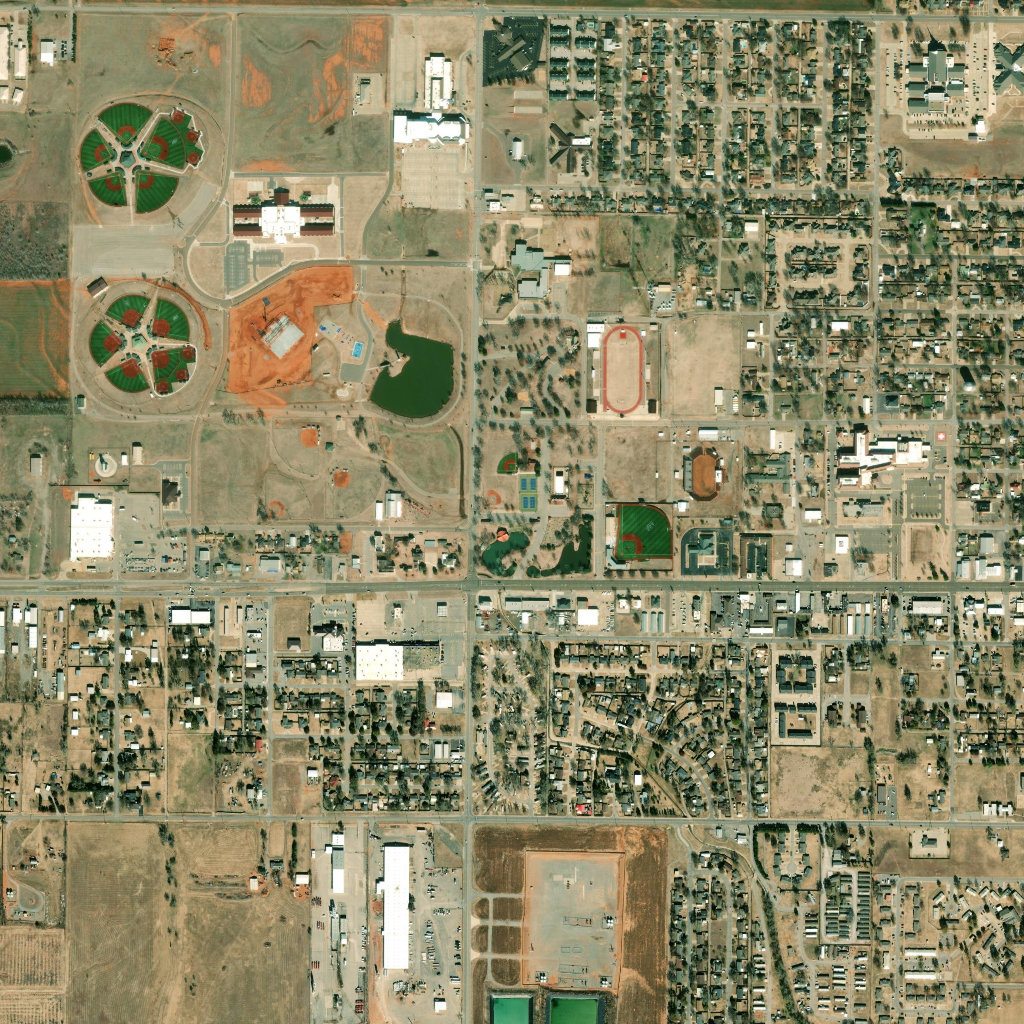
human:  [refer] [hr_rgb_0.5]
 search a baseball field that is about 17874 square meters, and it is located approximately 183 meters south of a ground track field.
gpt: <box>[[59, 49, 65, 55, 0]]</box>